Field crop: maize
Growth stage: 2
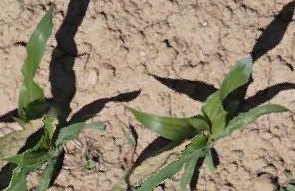
Species: maize